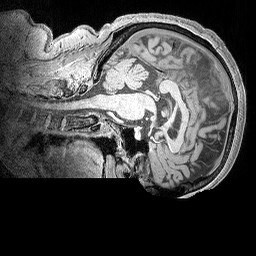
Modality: MP2RAGE
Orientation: sagittal
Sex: female
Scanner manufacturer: siemens
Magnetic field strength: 3 T
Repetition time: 5 s
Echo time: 0.00292 s